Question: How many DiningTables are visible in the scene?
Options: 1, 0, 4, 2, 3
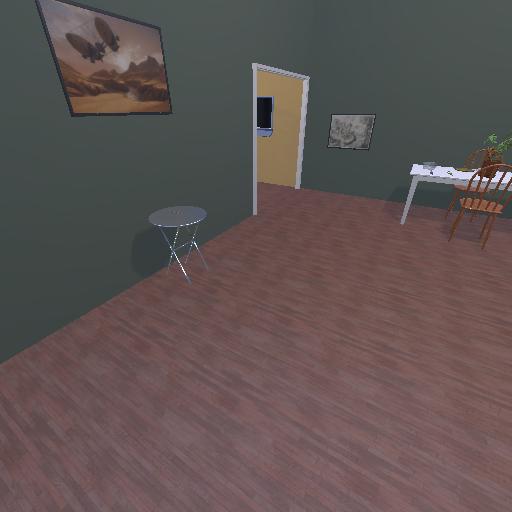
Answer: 1